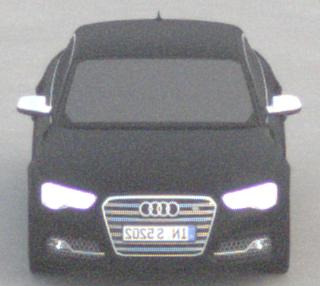
Make: Audi
Model: S5
Detailed model: F5
Model produced from: 2016
Model produced until: 2019
Doors: 2
Color: black
Road condition: dry road
Daytime: morning or afternoon
Contrast: low contrast